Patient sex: F
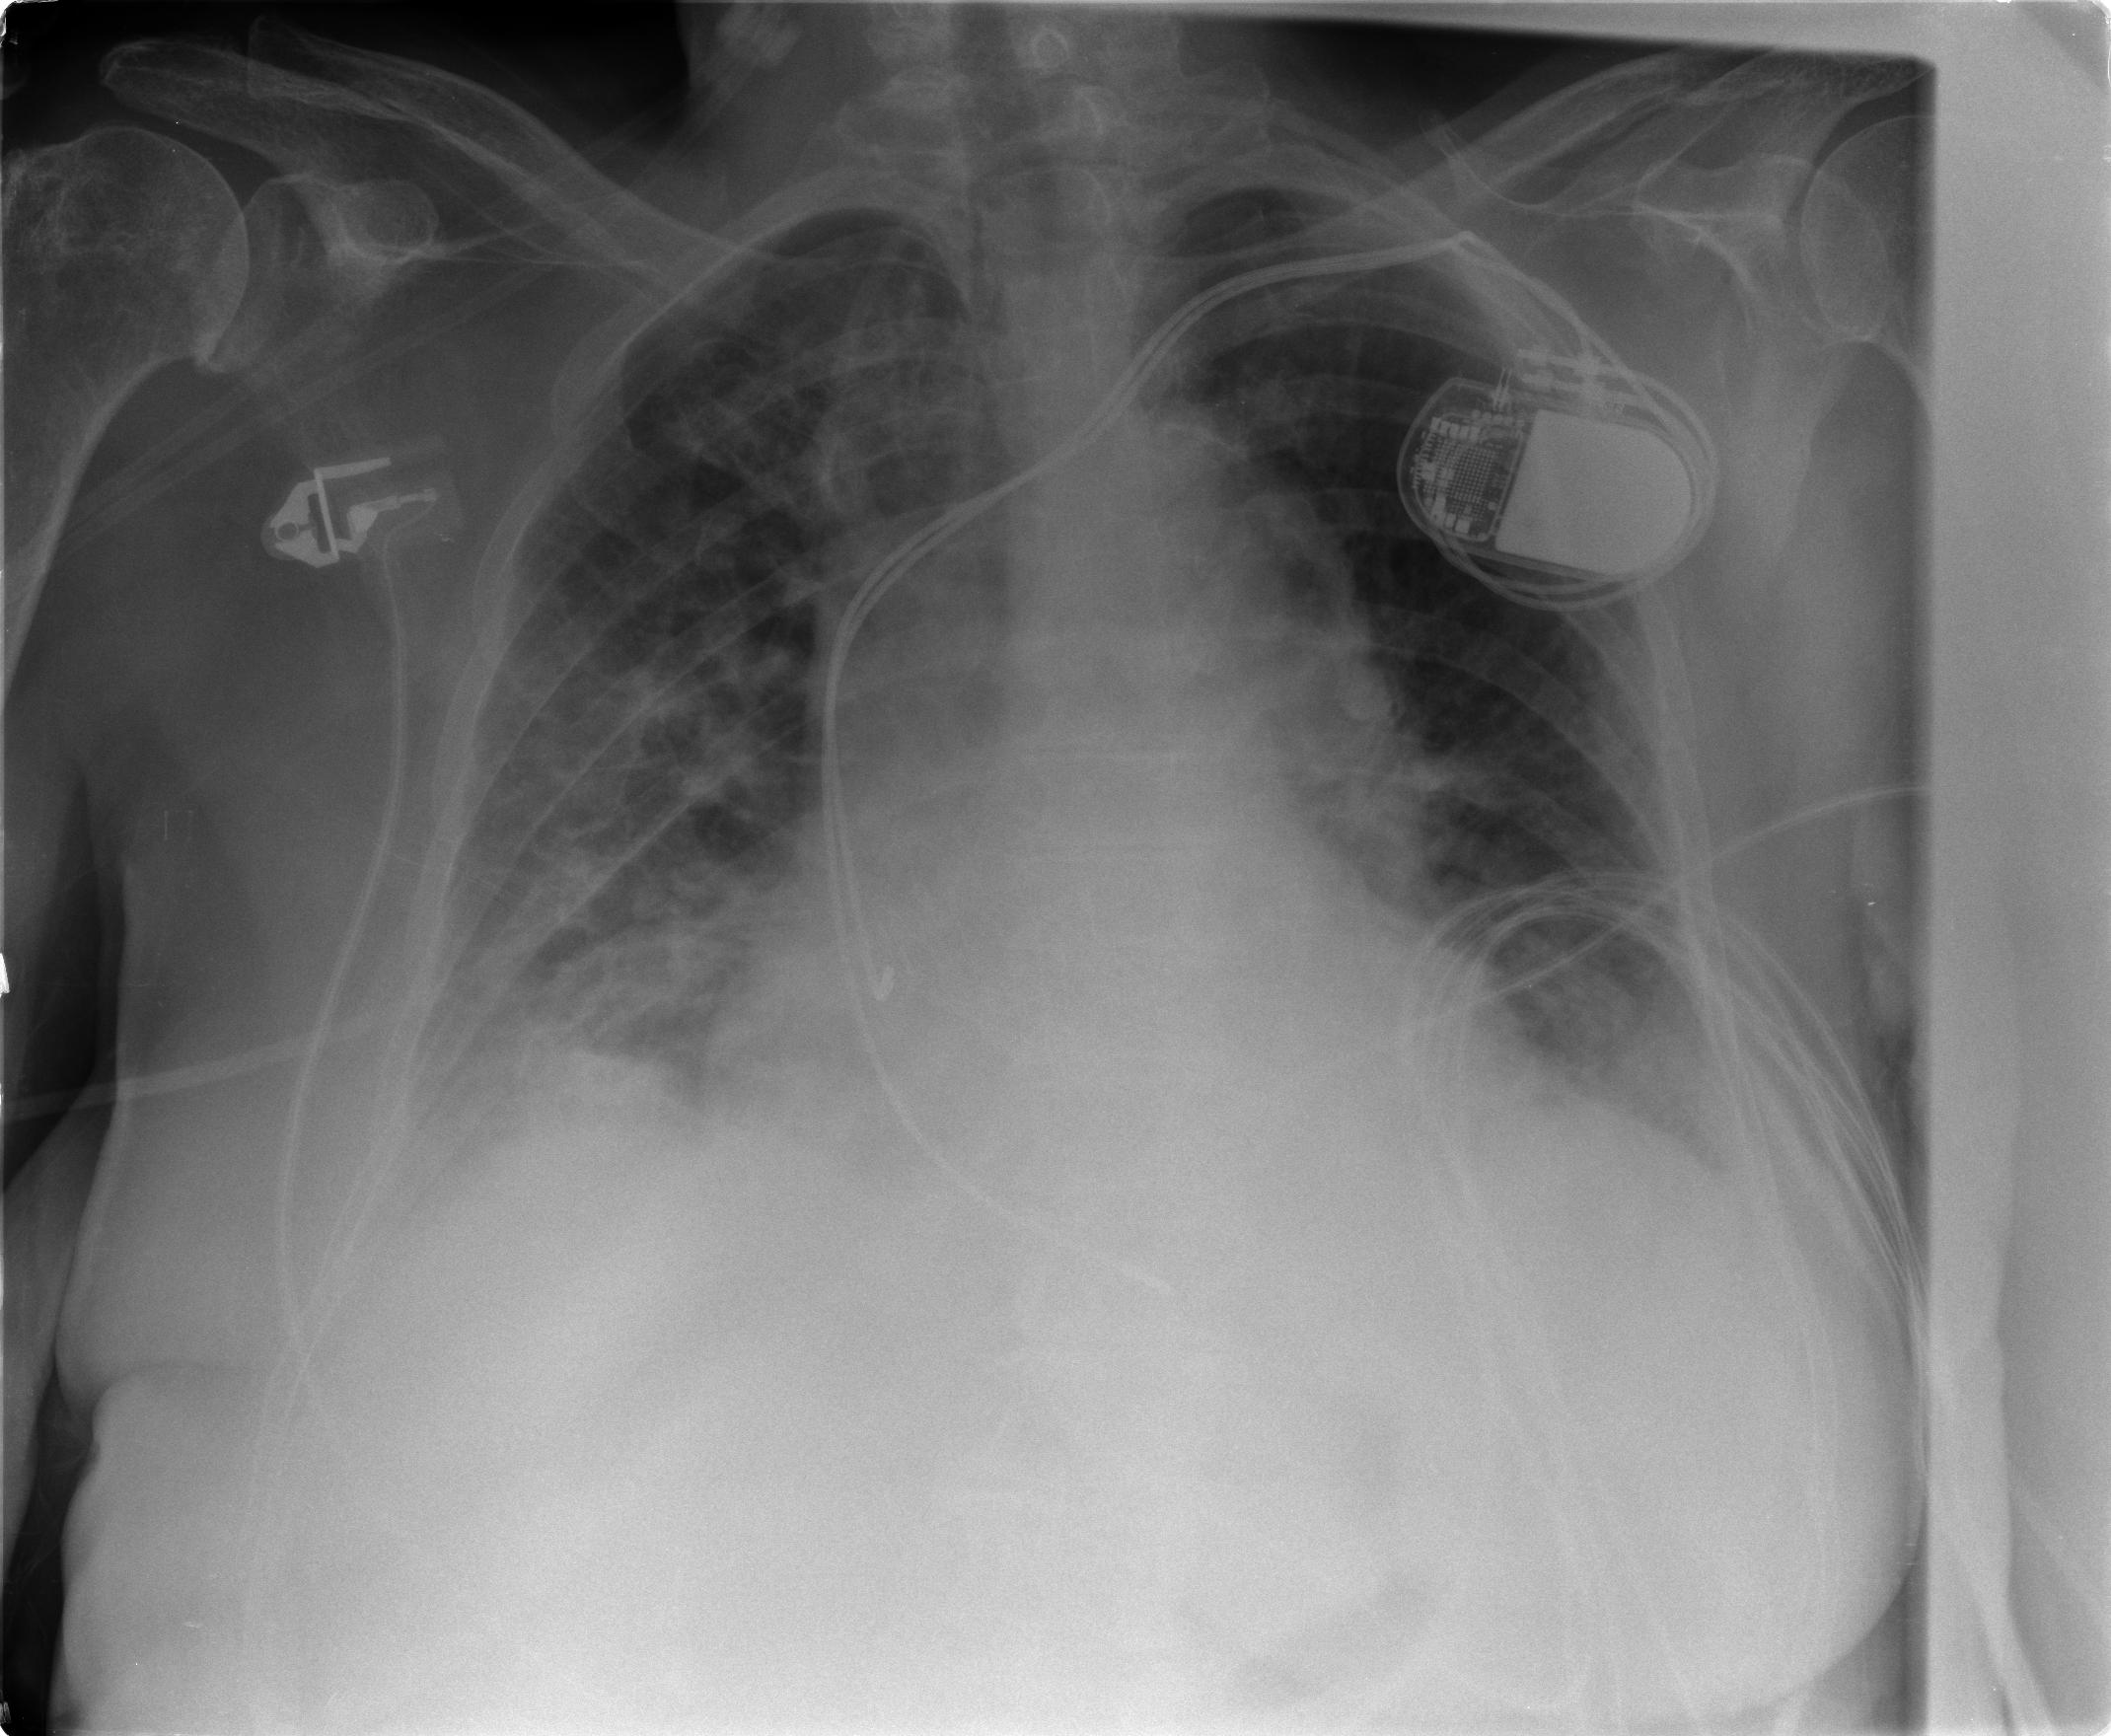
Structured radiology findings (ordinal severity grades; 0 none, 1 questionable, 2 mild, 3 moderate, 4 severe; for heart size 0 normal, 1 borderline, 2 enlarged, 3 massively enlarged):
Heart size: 2
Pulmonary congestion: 3
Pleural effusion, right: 3
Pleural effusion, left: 3
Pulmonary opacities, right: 3
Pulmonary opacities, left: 3
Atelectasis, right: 3
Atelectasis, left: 3